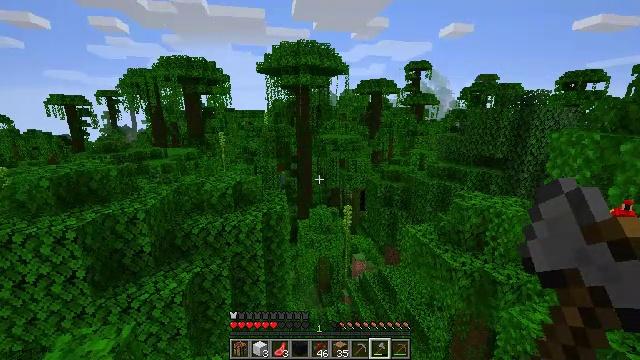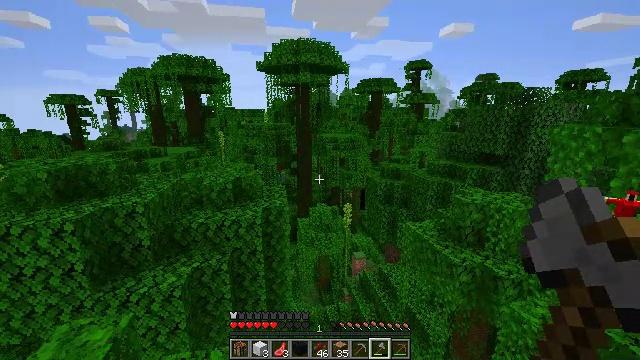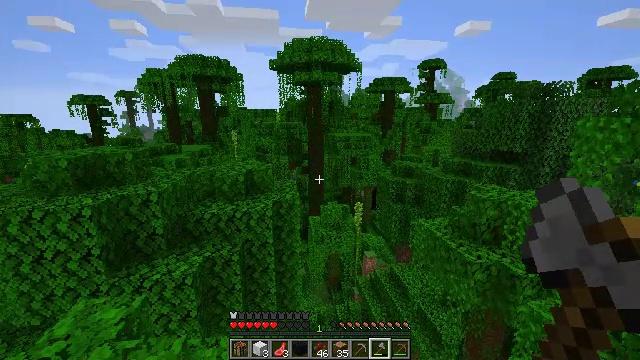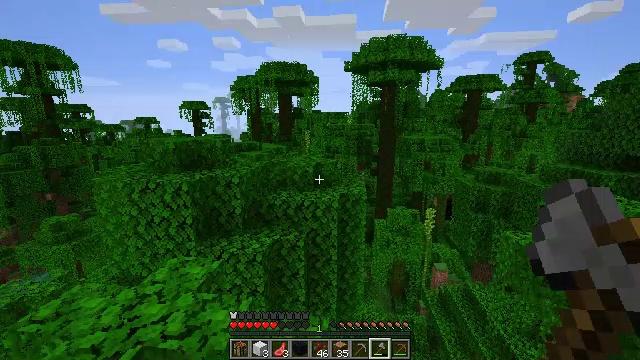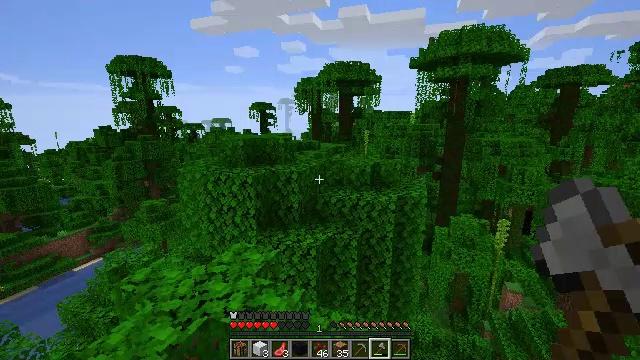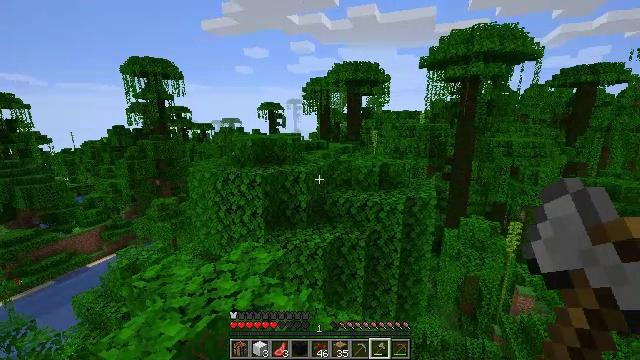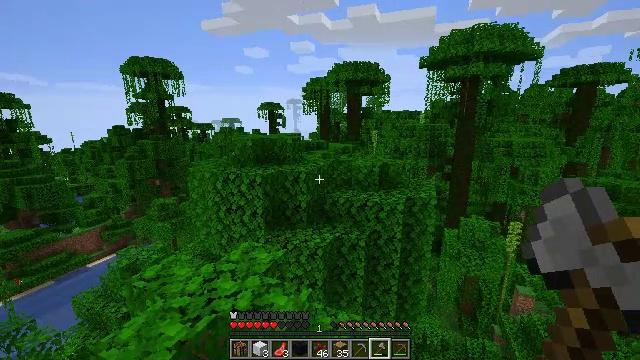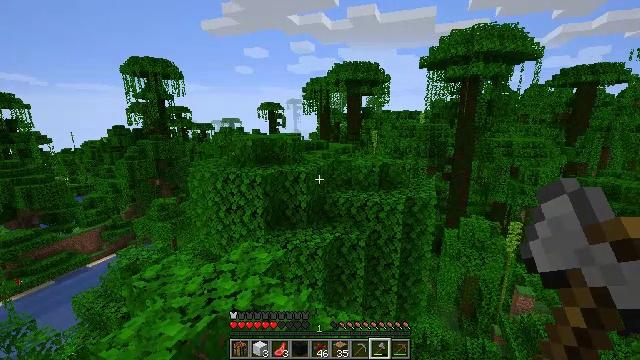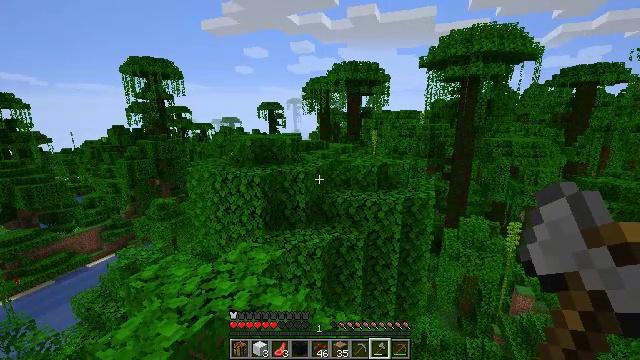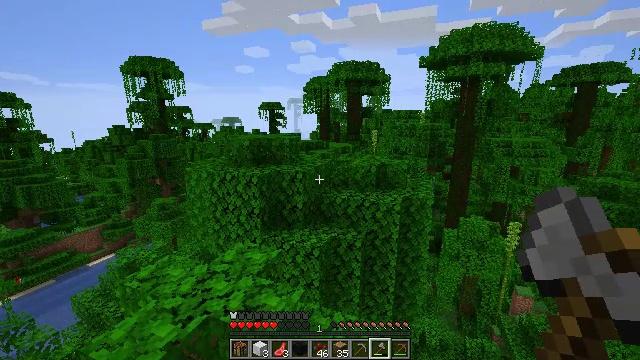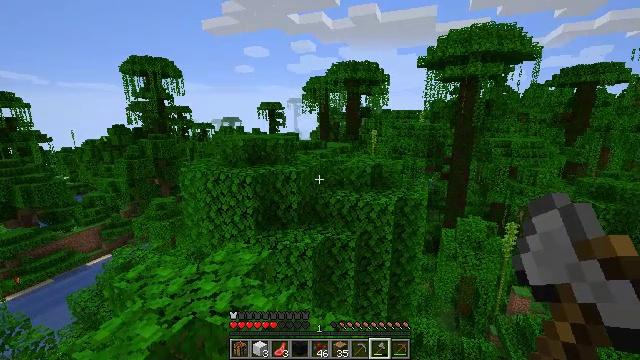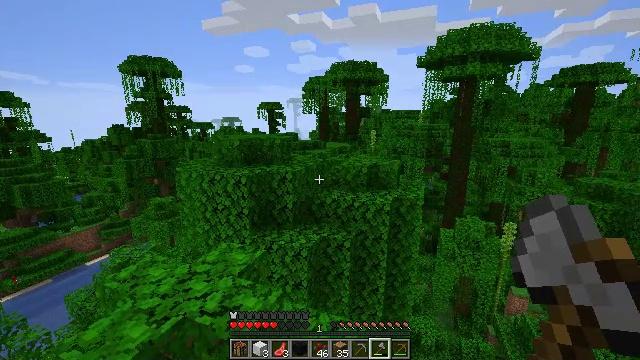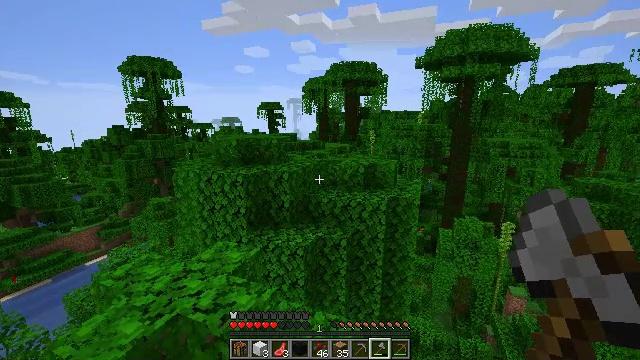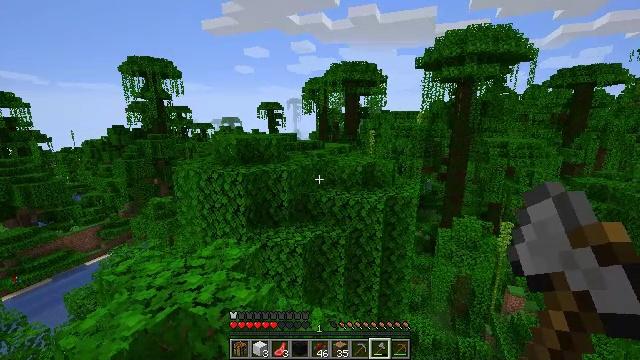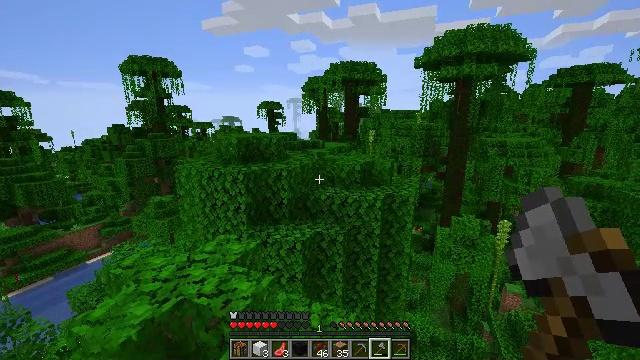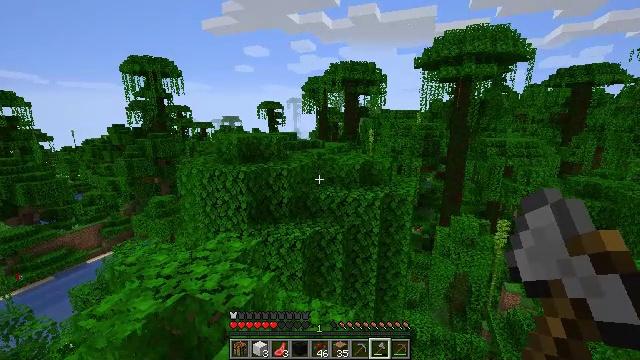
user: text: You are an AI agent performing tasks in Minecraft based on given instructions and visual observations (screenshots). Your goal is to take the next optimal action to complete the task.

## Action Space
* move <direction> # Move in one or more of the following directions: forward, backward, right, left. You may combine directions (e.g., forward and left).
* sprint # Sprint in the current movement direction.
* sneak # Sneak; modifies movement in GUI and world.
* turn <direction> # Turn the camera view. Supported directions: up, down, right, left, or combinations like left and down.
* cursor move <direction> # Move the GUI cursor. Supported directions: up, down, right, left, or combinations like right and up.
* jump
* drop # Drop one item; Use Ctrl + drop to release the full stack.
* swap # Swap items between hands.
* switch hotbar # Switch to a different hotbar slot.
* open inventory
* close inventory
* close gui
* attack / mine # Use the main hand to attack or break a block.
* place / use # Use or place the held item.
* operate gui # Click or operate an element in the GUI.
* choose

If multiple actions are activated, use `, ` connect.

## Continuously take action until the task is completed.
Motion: motion action
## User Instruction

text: Collect jungle leaves by breaking them.
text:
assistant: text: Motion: no_op
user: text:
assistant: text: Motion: turn left
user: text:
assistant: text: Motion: turn left
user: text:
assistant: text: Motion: turn left
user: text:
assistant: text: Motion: turn left
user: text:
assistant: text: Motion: no_op
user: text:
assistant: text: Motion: no_op
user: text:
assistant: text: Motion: move right
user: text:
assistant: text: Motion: move right
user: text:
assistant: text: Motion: move right
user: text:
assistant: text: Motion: no_op
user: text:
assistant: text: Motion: move back
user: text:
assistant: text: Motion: move back
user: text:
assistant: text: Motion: move back
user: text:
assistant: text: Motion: no_op
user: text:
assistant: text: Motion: turn left and down
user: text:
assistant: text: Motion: turn left and down
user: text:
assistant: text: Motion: no_op
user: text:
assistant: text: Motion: turn down
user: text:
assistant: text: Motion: move forward
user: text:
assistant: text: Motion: move forward
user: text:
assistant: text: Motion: move forward
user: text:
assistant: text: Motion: turn right and up
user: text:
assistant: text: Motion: move forward, turn right and up
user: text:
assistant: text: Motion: move forward
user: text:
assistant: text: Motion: move forward
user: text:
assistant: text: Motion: move forward
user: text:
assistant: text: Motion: move forward
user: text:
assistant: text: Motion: move forward, jump
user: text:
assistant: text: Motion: move forward, jump